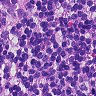
Metastatic tissue present: no